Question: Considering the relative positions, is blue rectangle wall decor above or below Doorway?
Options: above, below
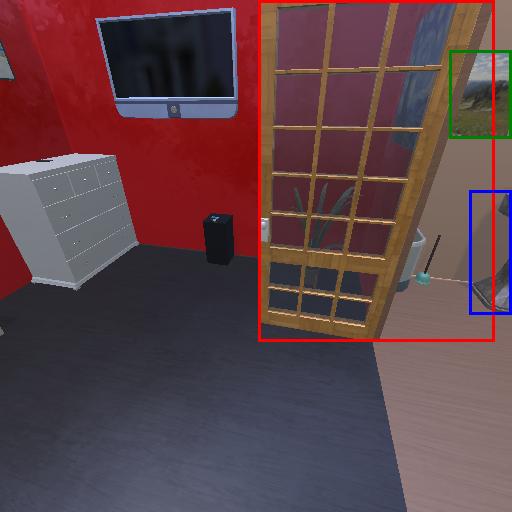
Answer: above